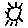
Label: sun